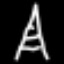
Label: The Eiffel Tower